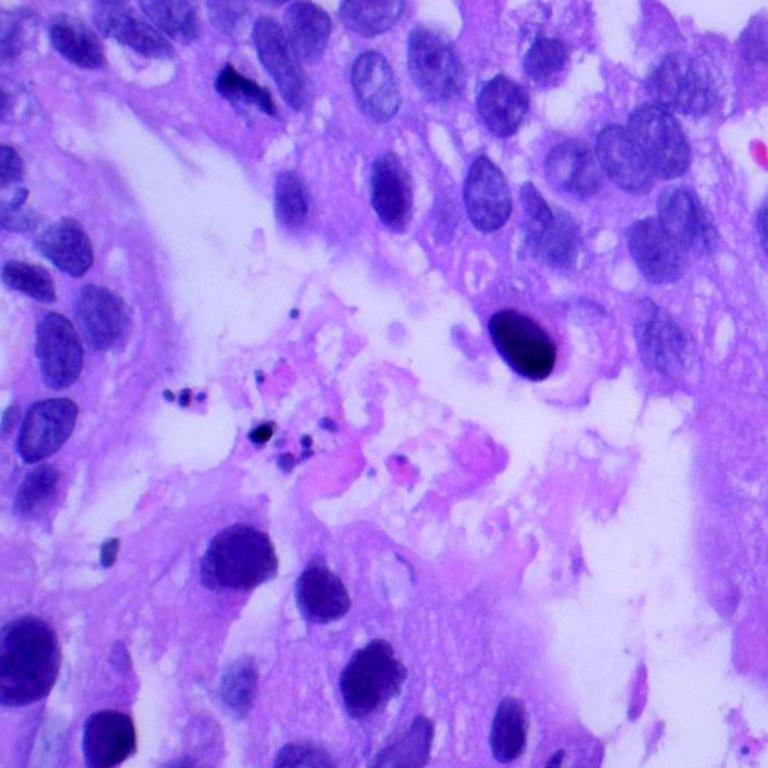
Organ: lung
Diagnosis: adenocarcinomas